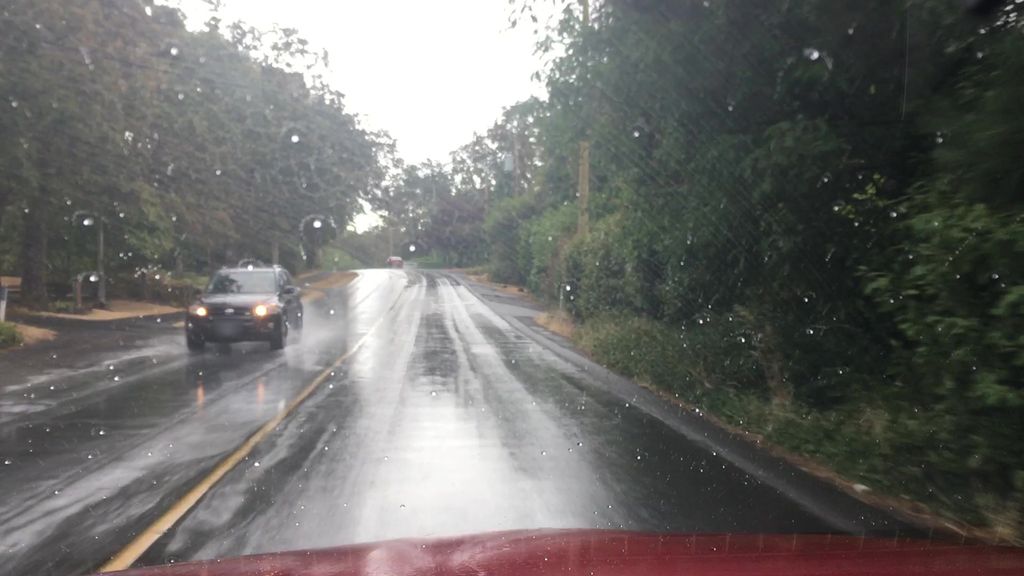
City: victoria